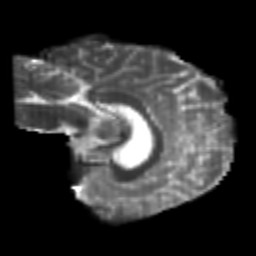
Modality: T2w
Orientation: sagittal
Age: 25
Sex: male
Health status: healthy
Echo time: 0.074 s